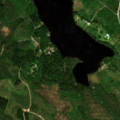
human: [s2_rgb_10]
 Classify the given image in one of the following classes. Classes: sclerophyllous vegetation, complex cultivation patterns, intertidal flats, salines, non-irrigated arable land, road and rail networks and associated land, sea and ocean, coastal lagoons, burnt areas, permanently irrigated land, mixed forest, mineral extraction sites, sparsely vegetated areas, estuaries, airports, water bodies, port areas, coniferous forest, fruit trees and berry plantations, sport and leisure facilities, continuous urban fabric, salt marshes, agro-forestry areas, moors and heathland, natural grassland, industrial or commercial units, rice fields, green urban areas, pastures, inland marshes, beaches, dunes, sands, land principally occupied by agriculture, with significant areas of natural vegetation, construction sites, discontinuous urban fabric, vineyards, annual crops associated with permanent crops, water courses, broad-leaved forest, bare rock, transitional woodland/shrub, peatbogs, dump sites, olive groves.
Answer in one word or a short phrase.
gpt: coniferous forest, mixed forest, transitional woodland/shrub, water bodies